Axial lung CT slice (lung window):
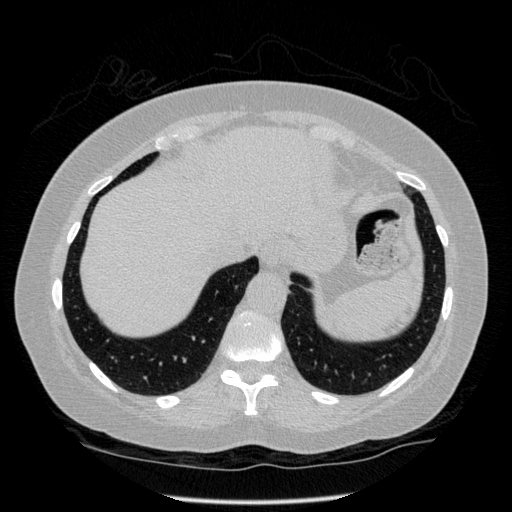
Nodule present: no